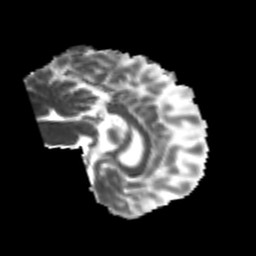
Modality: MD
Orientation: sagittal
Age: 22
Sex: female
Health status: healthy
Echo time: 0.074 s